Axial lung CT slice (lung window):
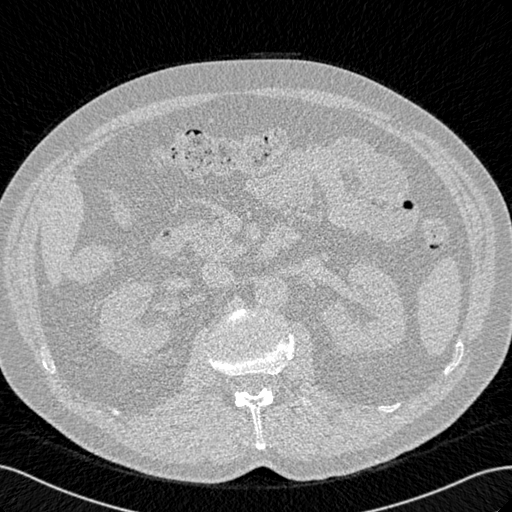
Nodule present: no